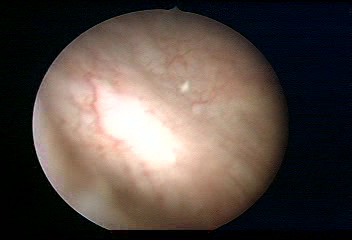
Modality: WLC
Class: Normal mucosa
Bladder cancer association: No